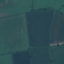
Label: AnnualCrop